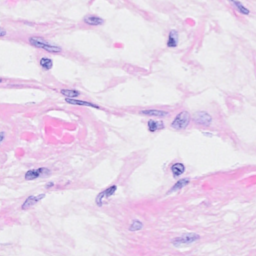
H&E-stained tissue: Breast